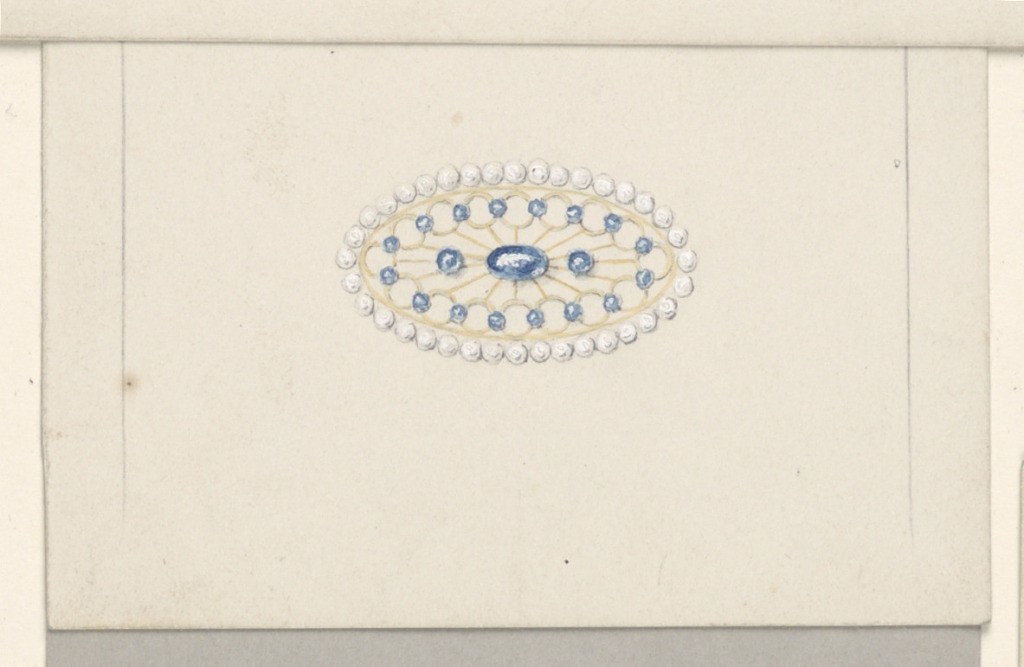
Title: Design for a Brooch
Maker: George E Germer, 1868 – 1936
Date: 1900–1925
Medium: Brush and white gouache, graphite, brush and yellow, blue watercolor on cardboard
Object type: Drawing
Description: Bordering lines as 1939-84-20.  Broad ovoid with filgree, with blue stones; bordered by small pearls.